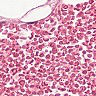
Metastatic tissue present: no